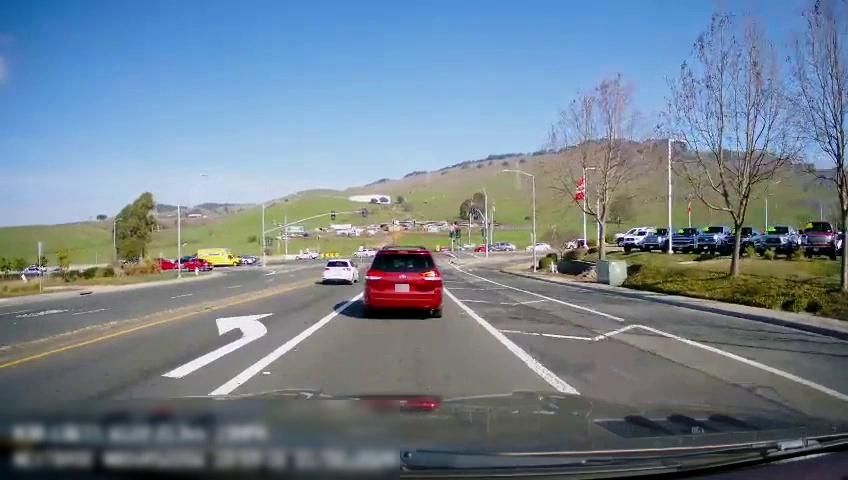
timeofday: Day
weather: Sunny
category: Drivable Space
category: Drivable Space
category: Vehicles | Car
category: Vehicles | Van
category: Vehicles | Car
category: Vehicles | Car
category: Vehicles | Car
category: Vehicles | Car
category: Vehicles | Truck
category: Vehicles | Car
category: Vehicles | Car
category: Vehicles | Truck
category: Vehicles | Car
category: Vehicles | Truck
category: Vehicles | Van
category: Lanes | Opposite Lane
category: Lanes | Opposite Lane
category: Lanes | Opposite Lane
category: Lanes | Alternate Lane
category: Lanes | Alternate Lane
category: Lanes | Alternate Lane
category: Lanes | Alternate Lane
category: Lanes | Alternate Lane
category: Traffic | Signs
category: Traffic | Lights
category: Traffic | Lights
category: Traffic | Lights
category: Traffic | Signs